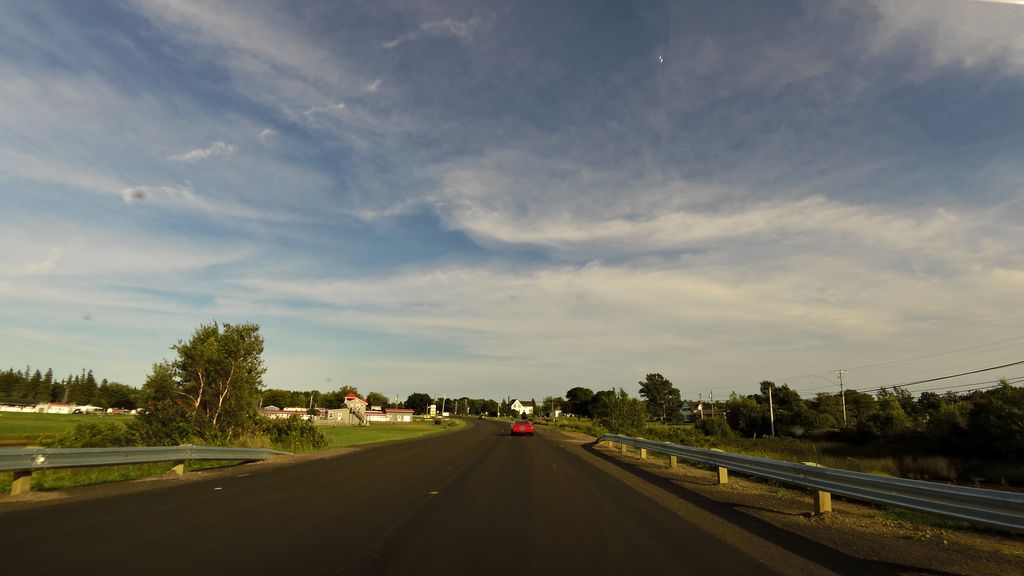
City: charlottetown